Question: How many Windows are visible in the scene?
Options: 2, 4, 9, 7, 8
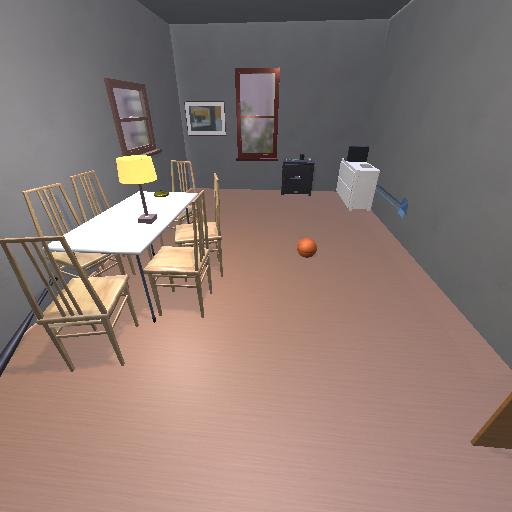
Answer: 2